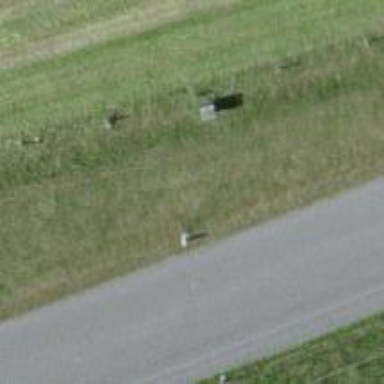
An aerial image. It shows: Street cabinet.